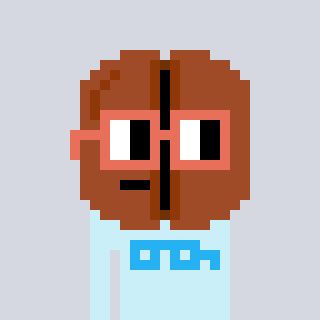
a pixel art character with square orange glasses, a coffeebean-shaped head and a cold-colored body on a cool background